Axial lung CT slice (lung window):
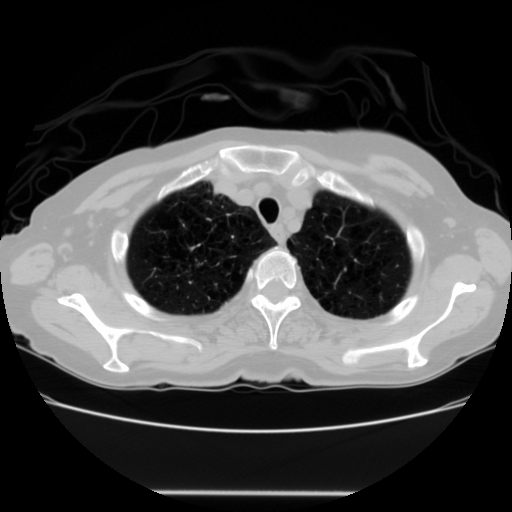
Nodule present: no